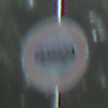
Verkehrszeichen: VerbotKraftomnibusse
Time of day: SunriseSunset
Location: Outdoor (Nature)
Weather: PartlyCloudy
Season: NotSpecified
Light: Natural